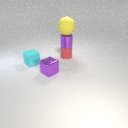
small purple metal cylinder below large yellow rubber sphere